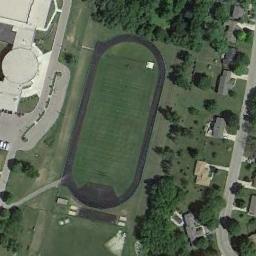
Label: ground_track_field